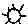
Label: sun